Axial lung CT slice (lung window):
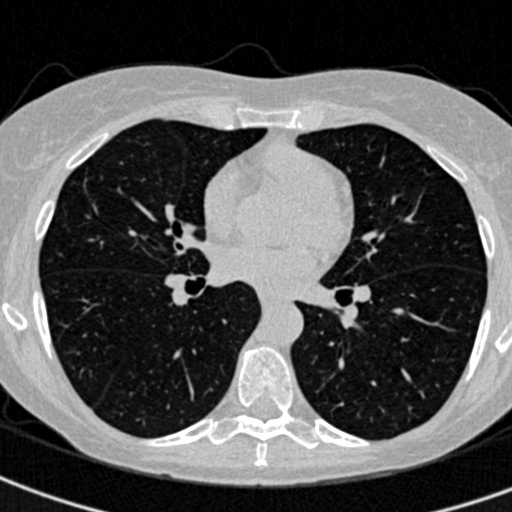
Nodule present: no